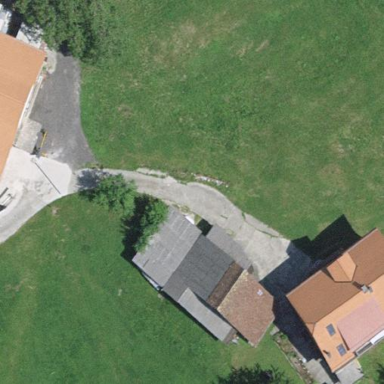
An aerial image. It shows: Farmyard area.